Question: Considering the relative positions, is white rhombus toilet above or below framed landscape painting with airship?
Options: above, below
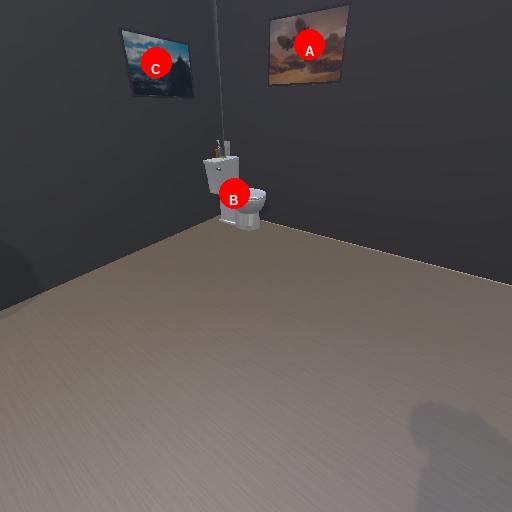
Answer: above